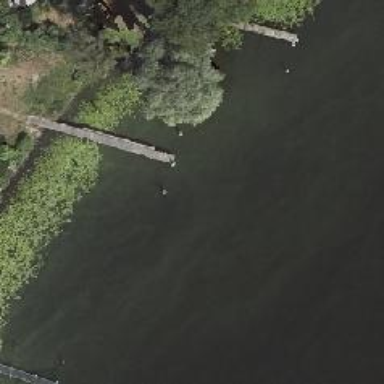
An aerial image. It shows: Man-made pier.